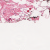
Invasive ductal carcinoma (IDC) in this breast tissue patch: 0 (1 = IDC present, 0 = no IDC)